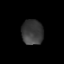
Tissue: lung
Cell type: Others
Senescence score: 0.2006
Nuclear area (px): 524
Mean DAPI intensity: 58.544